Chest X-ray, PA view. Patient: 41 years old, sex M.
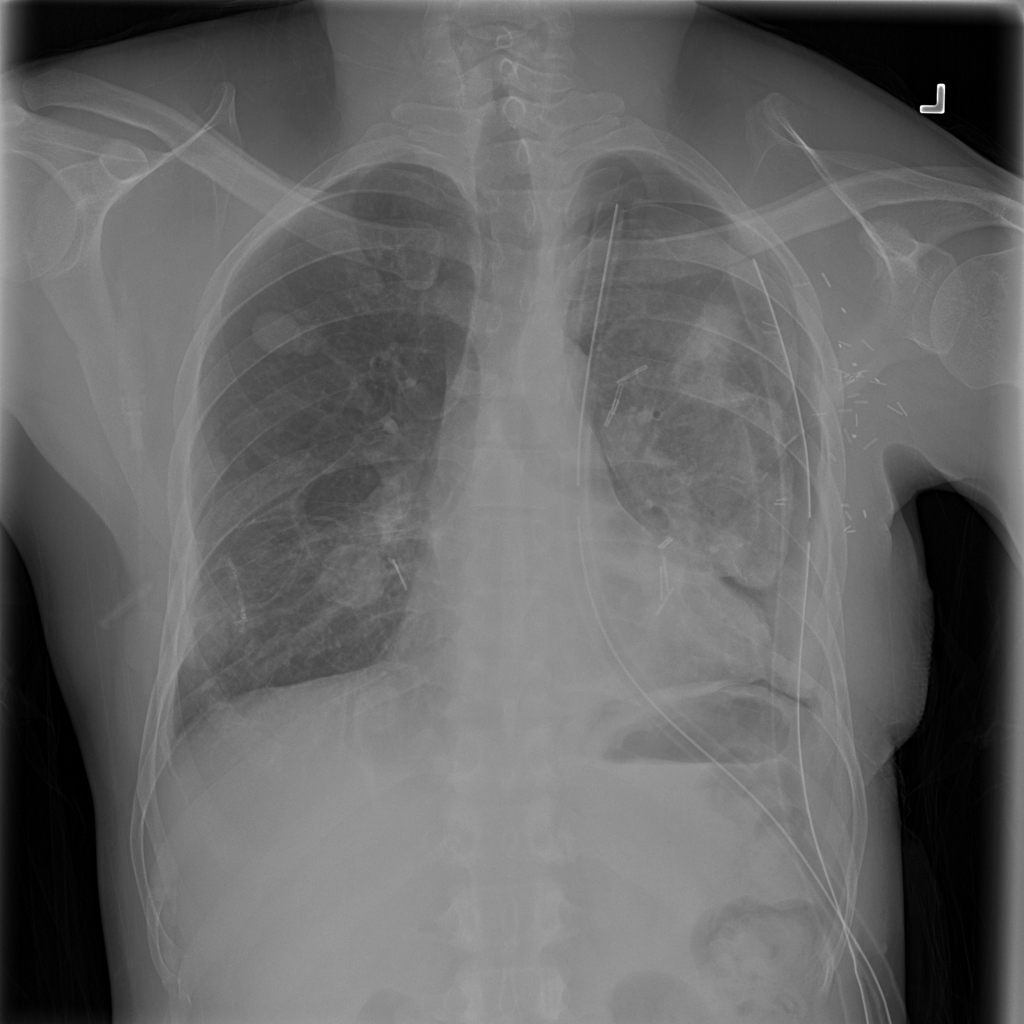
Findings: Mass, Pneumothorax